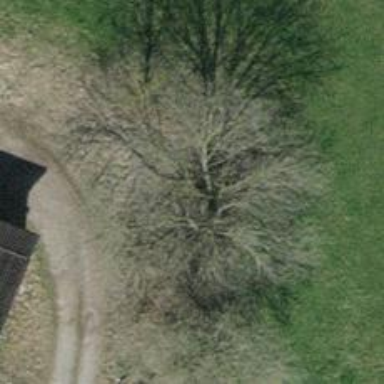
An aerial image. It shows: Urban tree adds touch of nature to the surroundings.